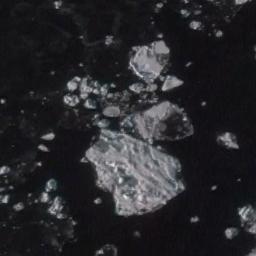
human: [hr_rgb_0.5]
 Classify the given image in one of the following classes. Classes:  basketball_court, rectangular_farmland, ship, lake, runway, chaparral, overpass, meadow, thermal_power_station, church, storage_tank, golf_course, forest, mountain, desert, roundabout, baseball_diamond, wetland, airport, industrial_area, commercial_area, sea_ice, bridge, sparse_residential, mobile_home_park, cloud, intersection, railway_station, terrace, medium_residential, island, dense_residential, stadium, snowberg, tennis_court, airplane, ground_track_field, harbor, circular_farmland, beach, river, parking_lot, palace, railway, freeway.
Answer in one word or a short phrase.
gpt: sea_ice